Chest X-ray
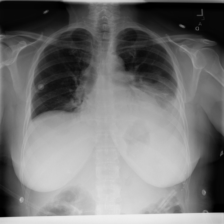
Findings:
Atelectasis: positive
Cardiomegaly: negative
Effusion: positive
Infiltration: negative
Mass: negative
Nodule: negative
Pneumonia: negative
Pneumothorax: negative
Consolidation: positive
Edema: negative
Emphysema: negative
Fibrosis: negative
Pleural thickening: negative
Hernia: negative